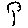
Label: tree